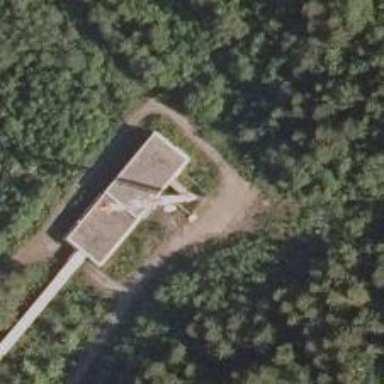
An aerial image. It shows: Man-made mast used for communication purposes.